Question: Count the number of objects in the diagram.
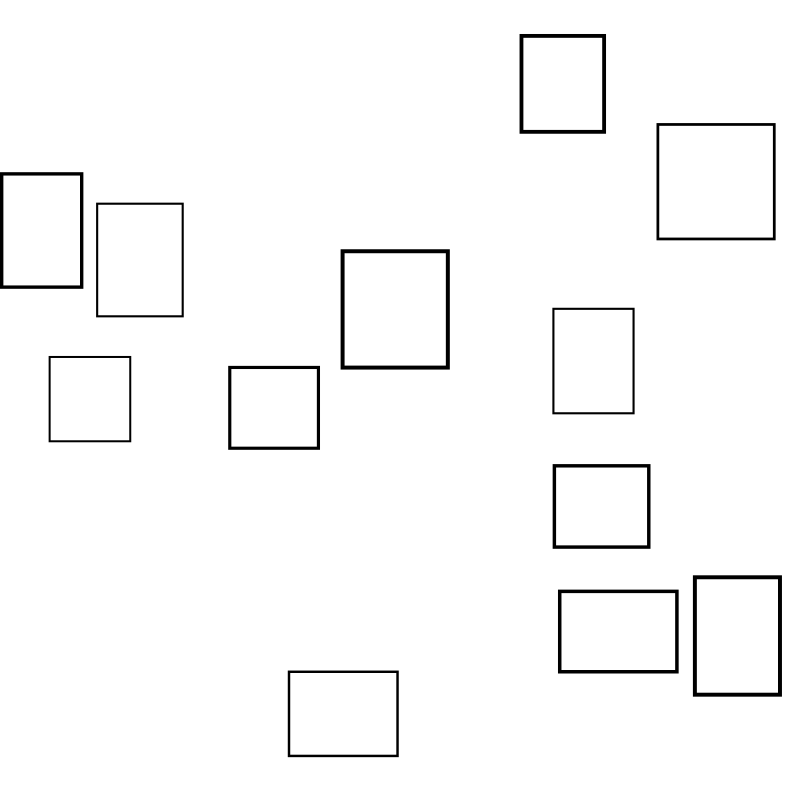
Answer: 12